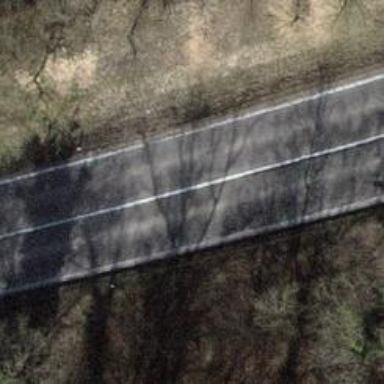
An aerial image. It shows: Primary road with asphalt surface.